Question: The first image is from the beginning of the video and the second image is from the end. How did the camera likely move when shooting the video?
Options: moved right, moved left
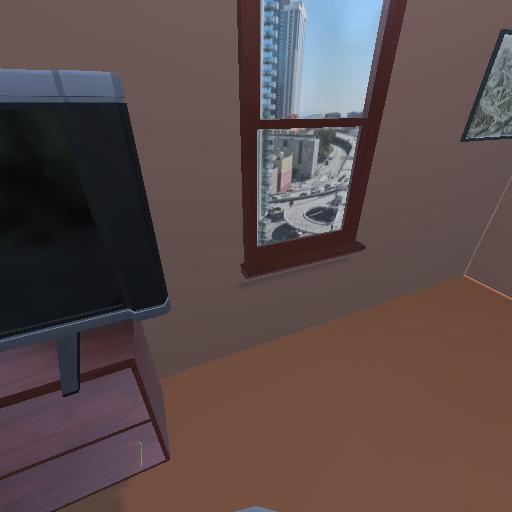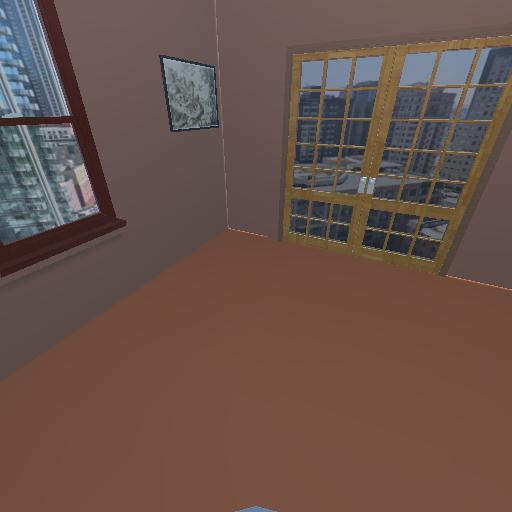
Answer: moved right